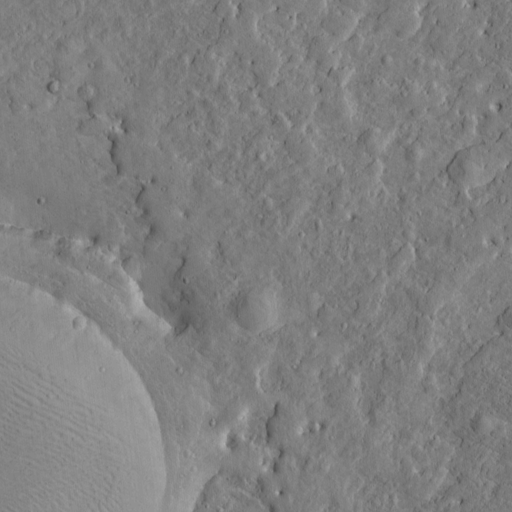
Classes present: Background